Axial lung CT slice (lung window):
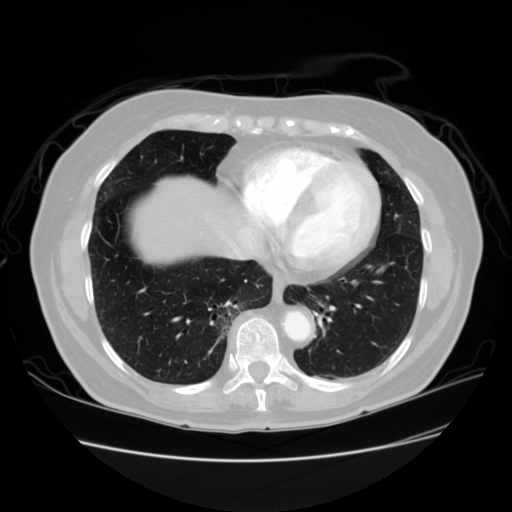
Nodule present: no